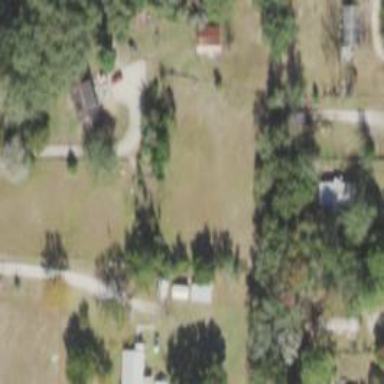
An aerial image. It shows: Driveway.